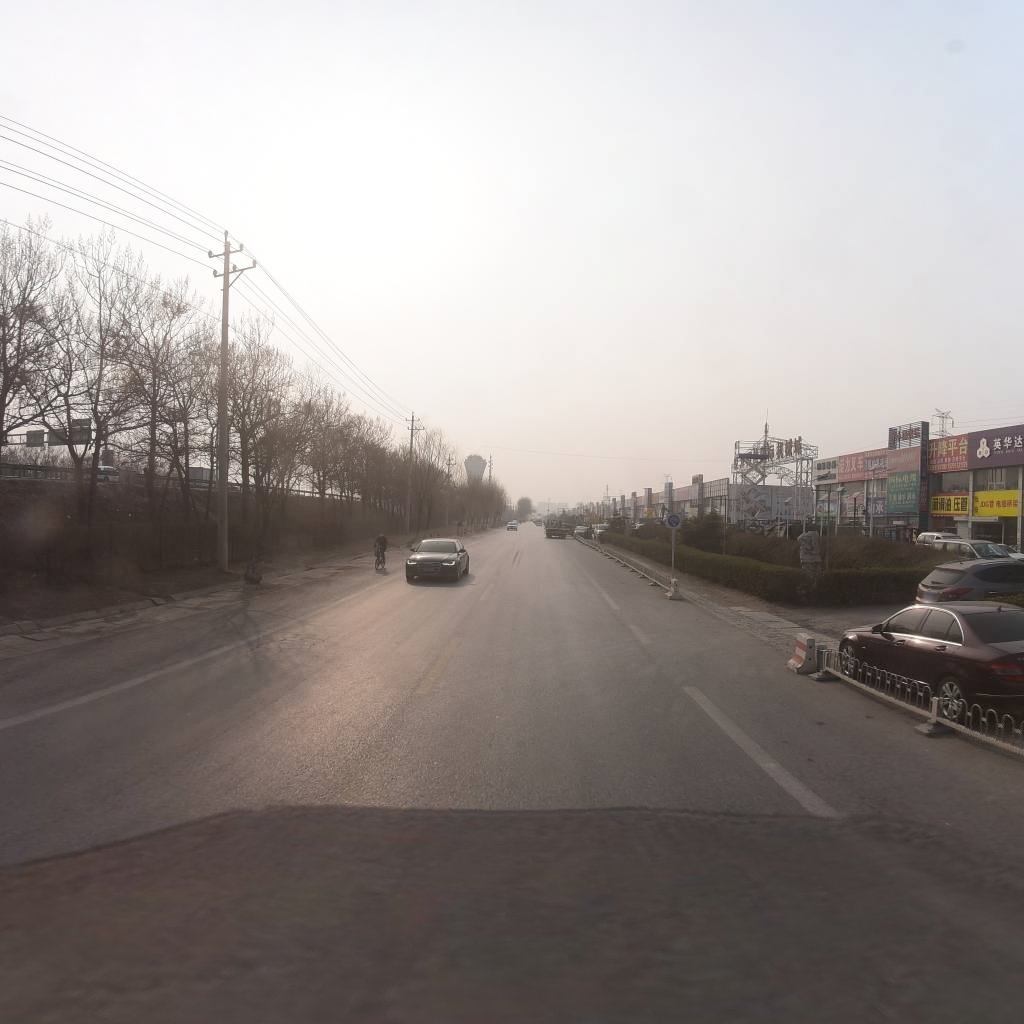
Region: Chaoyang
Road damage annotations: alligator crack